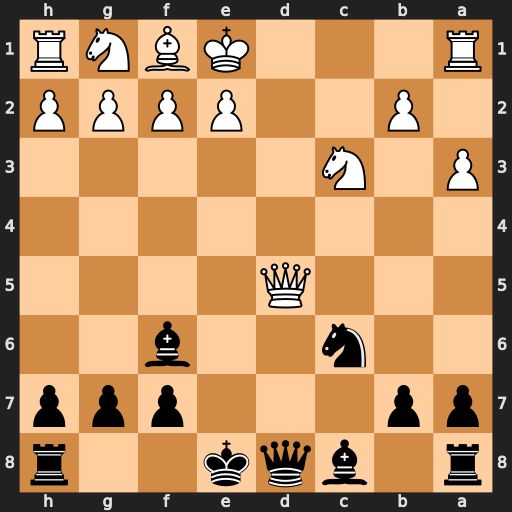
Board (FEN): r1bqk2r/pp3ppp/2n2b2/3Q4/8/P1N5/1P2PPPP/R3KBNR
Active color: b
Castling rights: KQkq
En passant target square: -
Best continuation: Bxc3+ bxc3 Qxd5